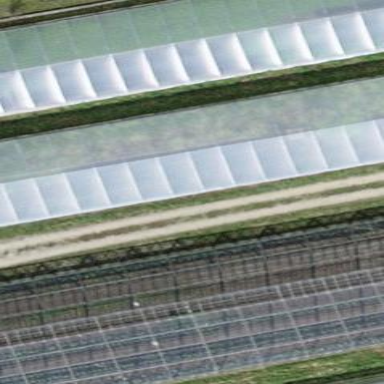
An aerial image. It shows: Greenhouse used for horticulture purposes.